Interaction volume radius: 5 \u00c5
Interaction volume height: 15 \u00c5
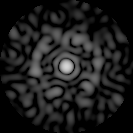
Disorder parameter: 0.8605